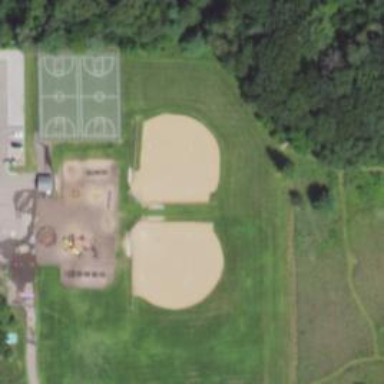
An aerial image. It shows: Pitch designated for leisure land activities like baseball and tennis.